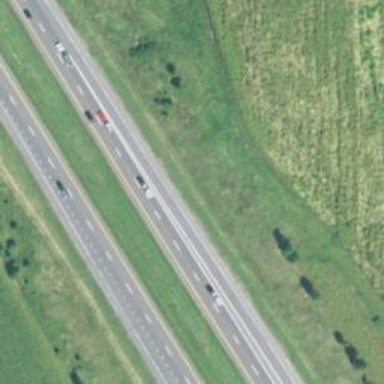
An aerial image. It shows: Motorway link.